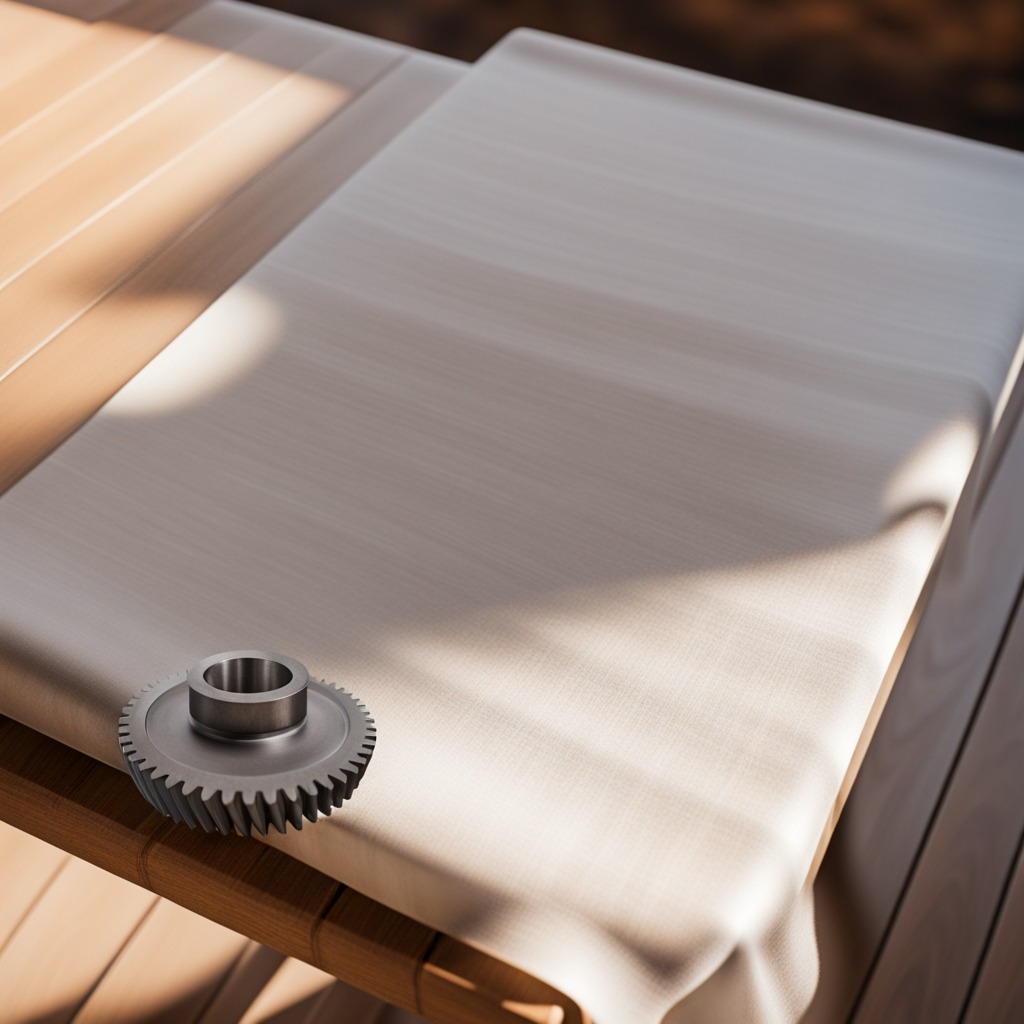
A steel gear with teeth is lying on a wooden table.